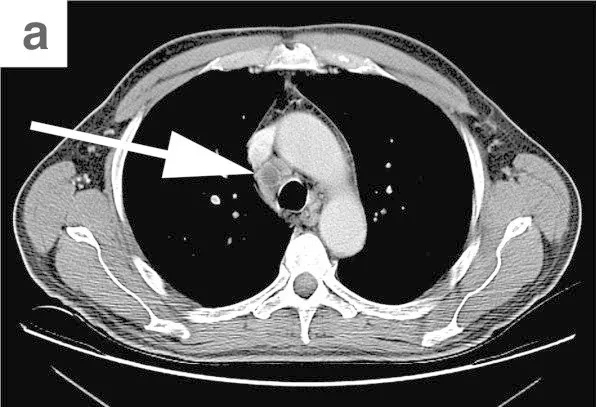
Radiological diagnosis of disseminated tuberculosis. CT scan of the thorax on day +43 after allogeneic stem cell transplantation revealed a borderline sized mediastinal lymph node with central necrosis.
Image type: radiology (ct)